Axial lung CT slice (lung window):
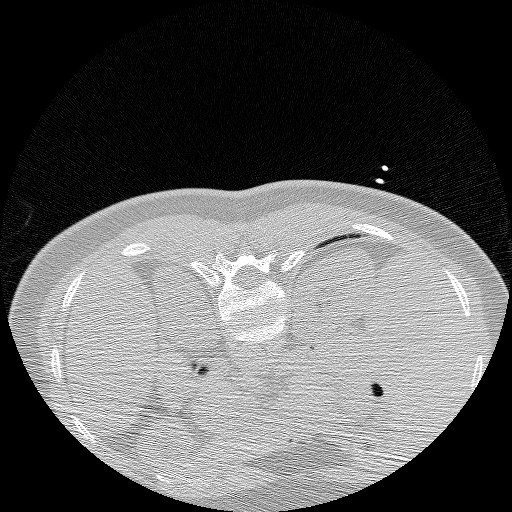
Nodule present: no